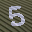
Label: 5